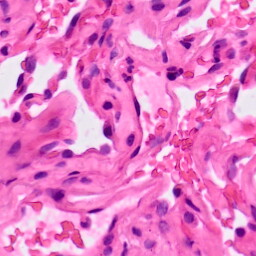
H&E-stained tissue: Lung